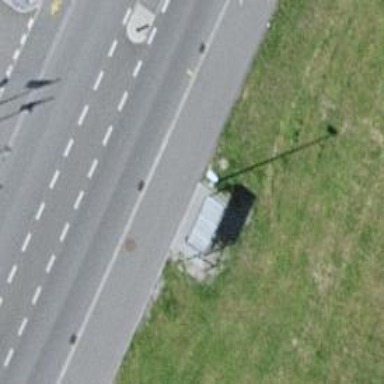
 serving as platform for public transportation."